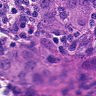
Metastatic tissue present: yes